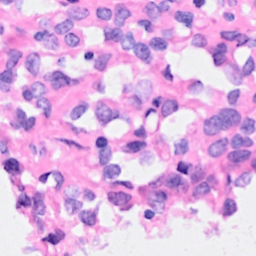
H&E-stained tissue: Breast